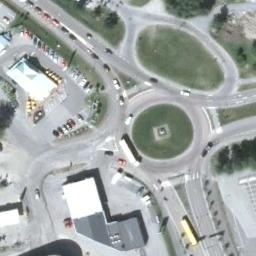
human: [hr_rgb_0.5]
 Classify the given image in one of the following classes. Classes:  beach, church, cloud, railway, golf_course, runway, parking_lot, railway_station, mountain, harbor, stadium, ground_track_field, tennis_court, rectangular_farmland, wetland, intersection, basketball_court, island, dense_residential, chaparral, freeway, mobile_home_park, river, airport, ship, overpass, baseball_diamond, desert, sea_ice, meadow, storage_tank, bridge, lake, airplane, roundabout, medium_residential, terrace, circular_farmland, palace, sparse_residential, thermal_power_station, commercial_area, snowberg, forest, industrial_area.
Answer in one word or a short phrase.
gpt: roundabout